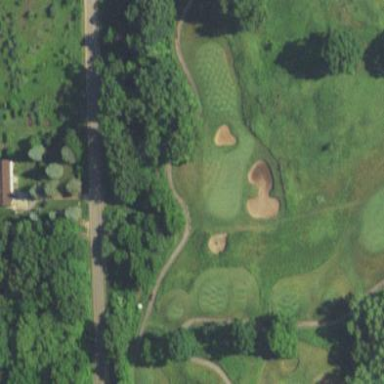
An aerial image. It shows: Rough area on grassy golf course.